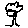
Label: tree